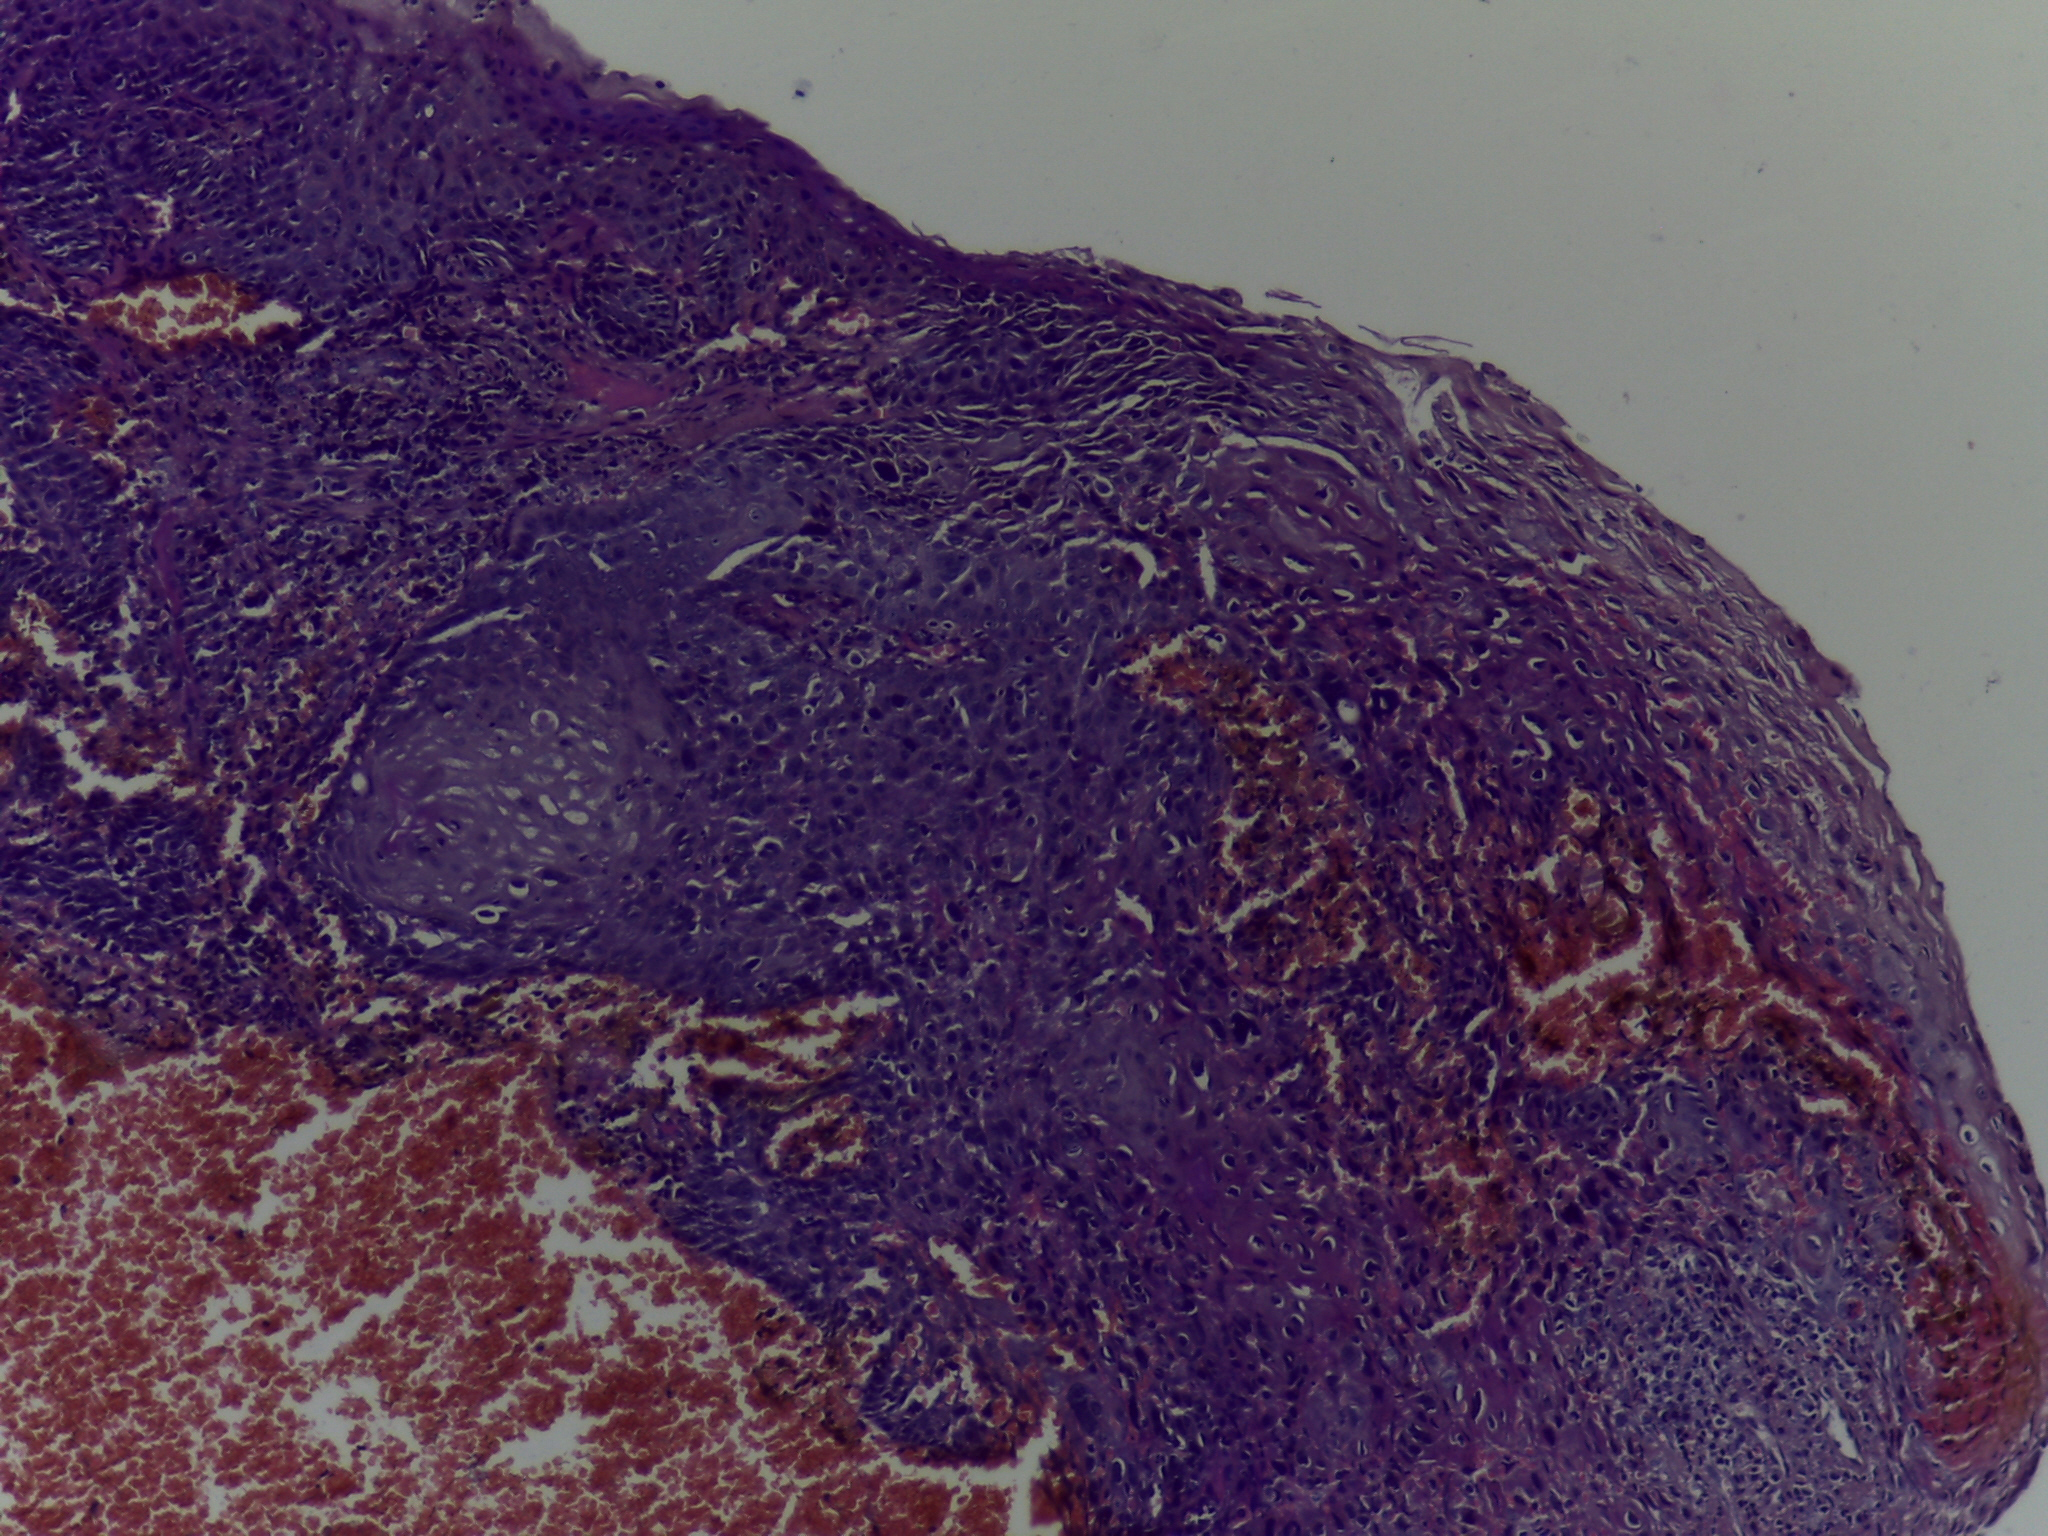
Diagnosis: OSCC